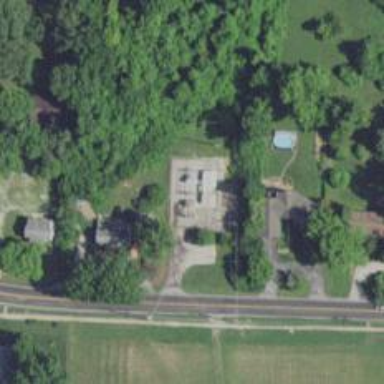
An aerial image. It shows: Substation.